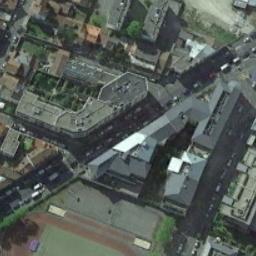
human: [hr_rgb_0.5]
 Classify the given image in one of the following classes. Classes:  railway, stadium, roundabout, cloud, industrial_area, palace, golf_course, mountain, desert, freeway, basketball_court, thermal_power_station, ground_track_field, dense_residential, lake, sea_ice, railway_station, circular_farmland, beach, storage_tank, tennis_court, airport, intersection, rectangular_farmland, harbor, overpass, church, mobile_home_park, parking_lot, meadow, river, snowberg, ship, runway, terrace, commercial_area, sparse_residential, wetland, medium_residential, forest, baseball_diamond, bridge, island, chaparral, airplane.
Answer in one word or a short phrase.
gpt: commercial_area